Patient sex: M
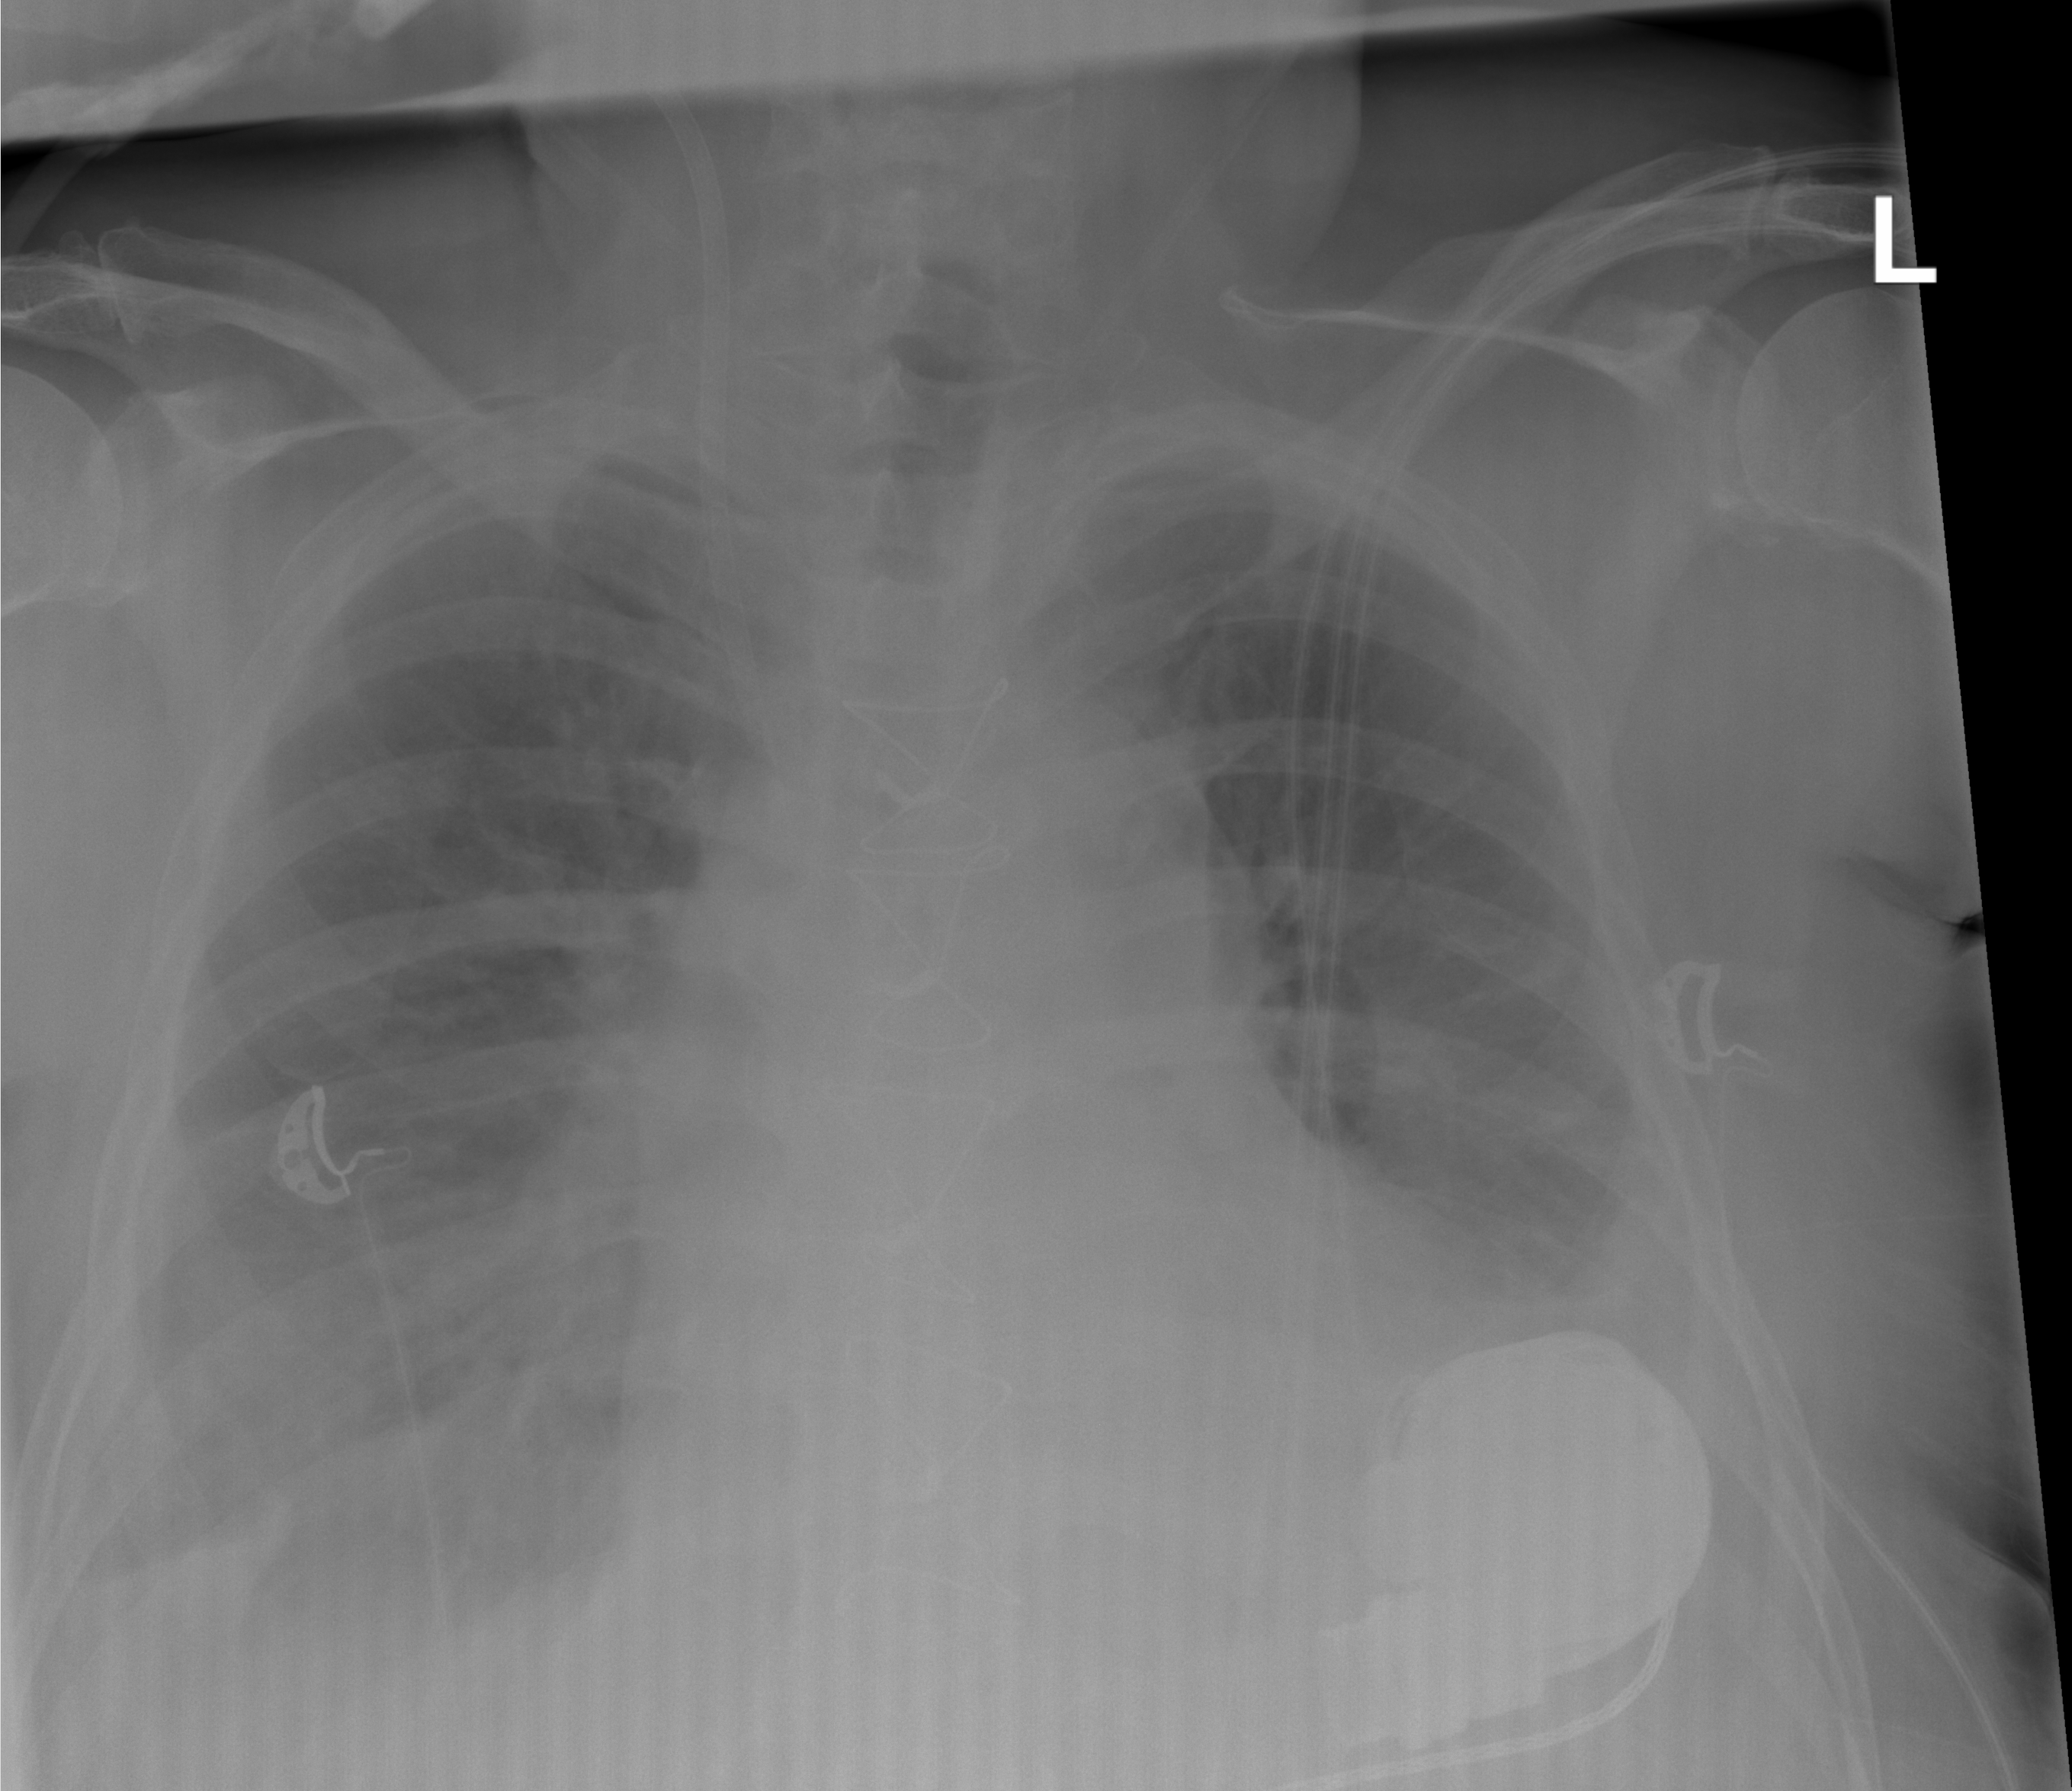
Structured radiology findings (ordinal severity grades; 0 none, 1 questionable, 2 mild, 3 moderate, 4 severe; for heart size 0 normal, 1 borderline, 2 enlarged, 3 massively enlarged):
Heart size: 2
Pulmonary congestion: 0
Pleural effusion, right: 2
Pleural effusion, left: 2
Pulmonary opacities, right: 0
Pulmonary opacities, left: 0
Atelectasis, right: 2
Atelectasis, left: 2